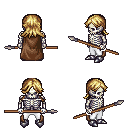
a pixel art fantasy rpg character, male body template, skeleton, brown cape, white pants, blonde loose hair, metal boots, spear, four views (front, back, left, right), 2x2 character sprite sheet, small pixel art, hard edges, no anti-aliasing